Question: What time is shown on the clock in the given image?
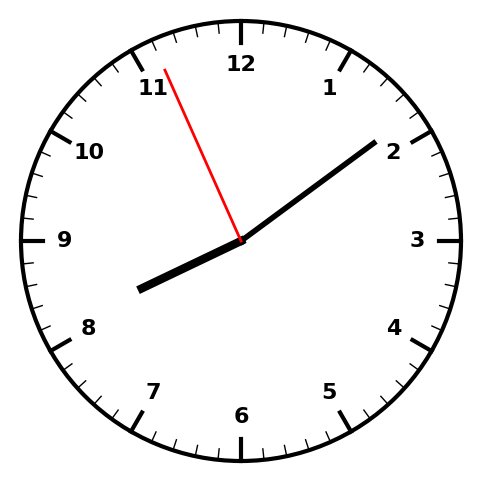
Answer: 08:08:56